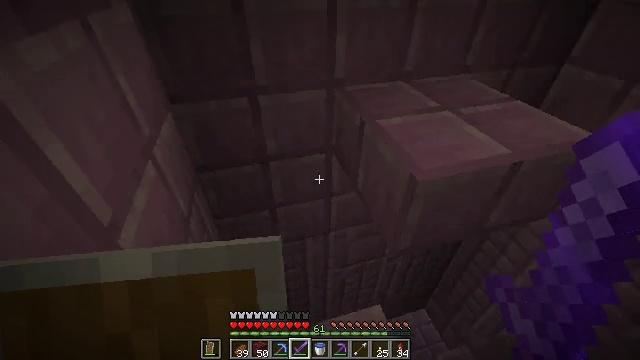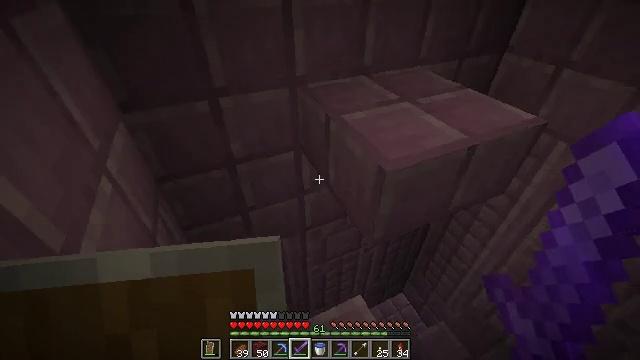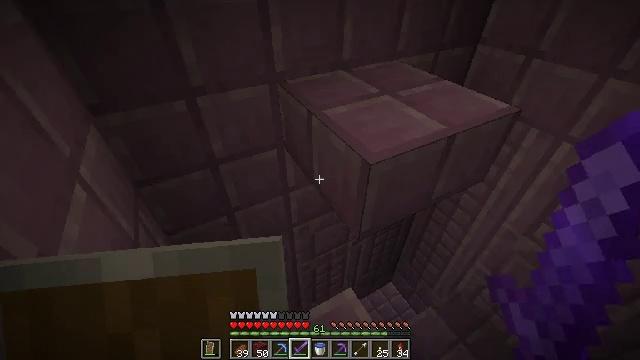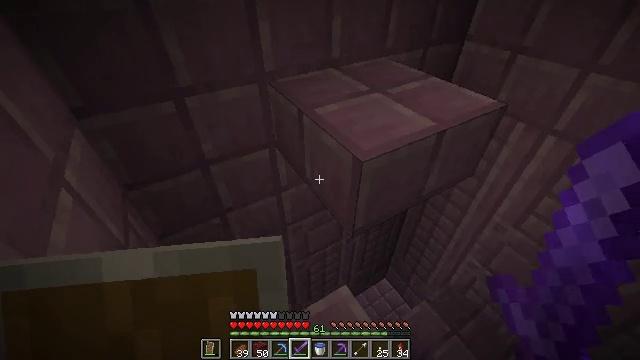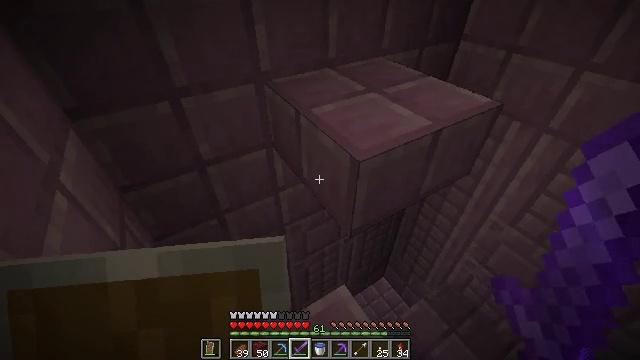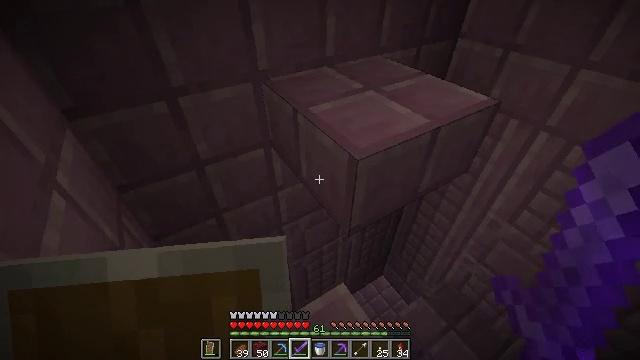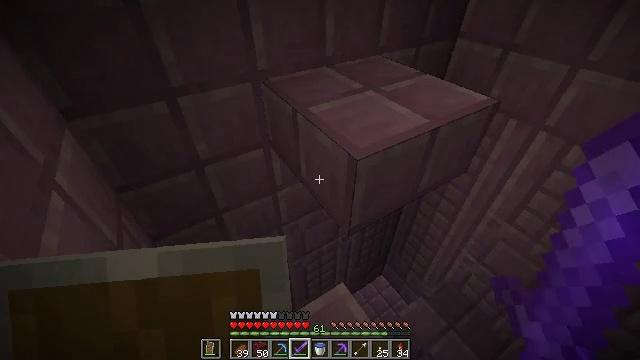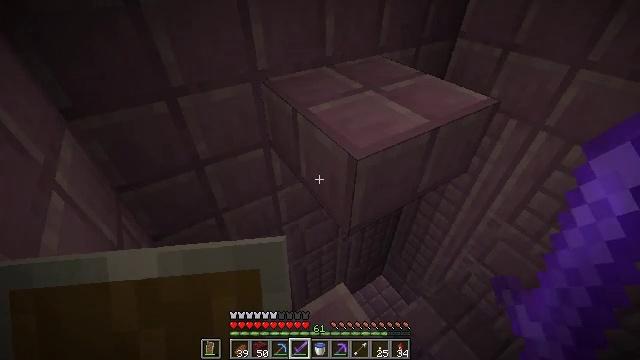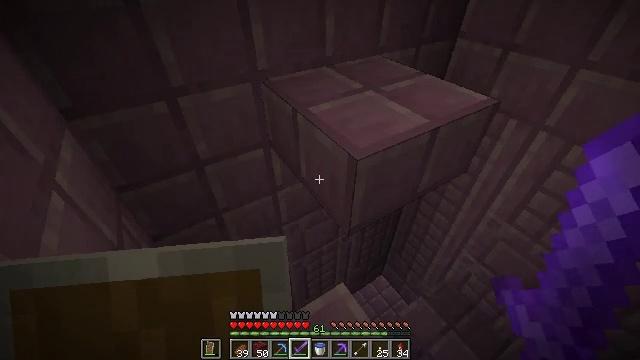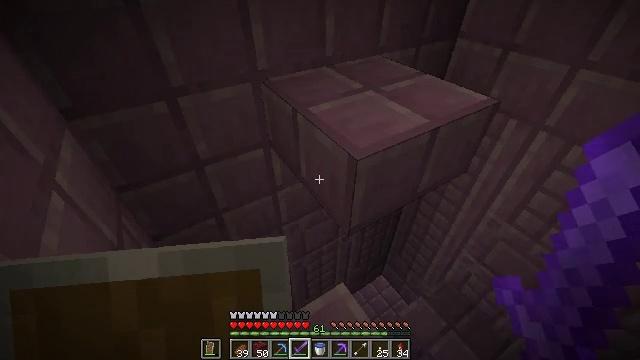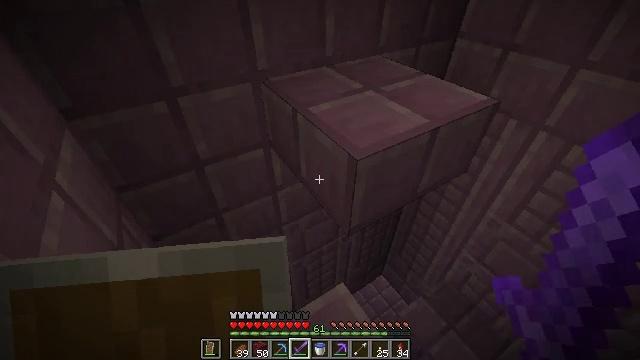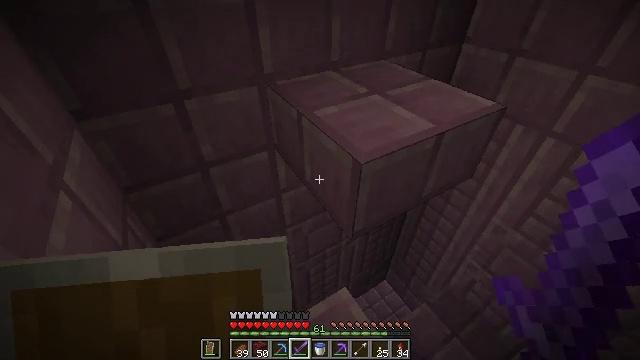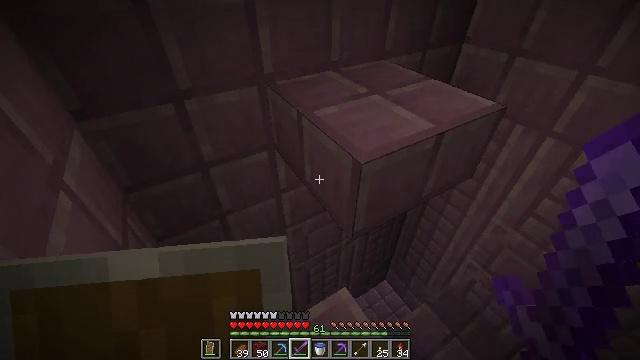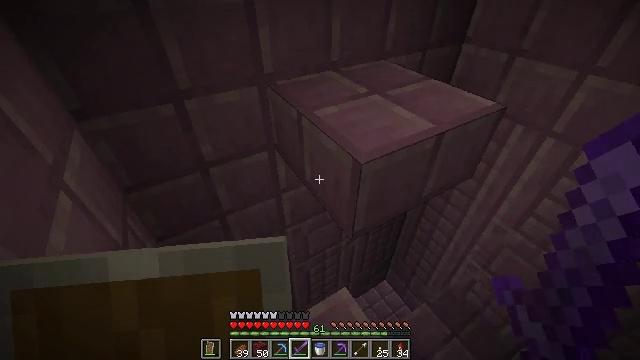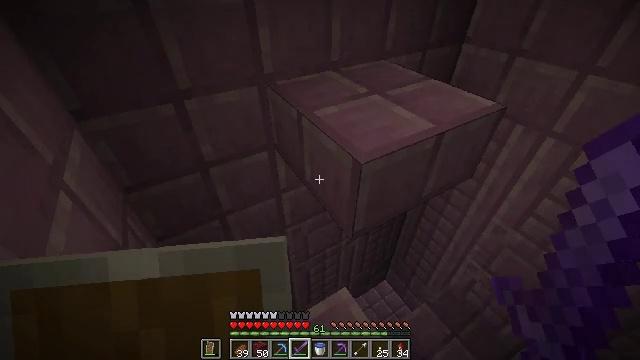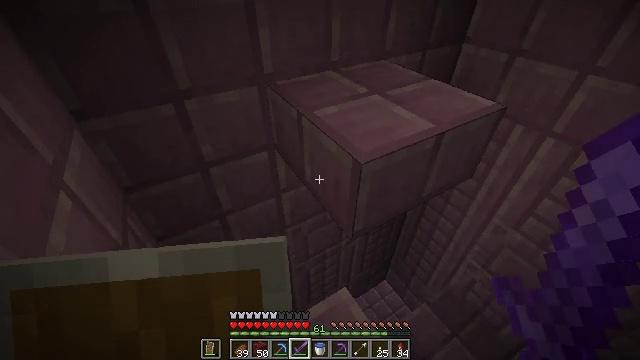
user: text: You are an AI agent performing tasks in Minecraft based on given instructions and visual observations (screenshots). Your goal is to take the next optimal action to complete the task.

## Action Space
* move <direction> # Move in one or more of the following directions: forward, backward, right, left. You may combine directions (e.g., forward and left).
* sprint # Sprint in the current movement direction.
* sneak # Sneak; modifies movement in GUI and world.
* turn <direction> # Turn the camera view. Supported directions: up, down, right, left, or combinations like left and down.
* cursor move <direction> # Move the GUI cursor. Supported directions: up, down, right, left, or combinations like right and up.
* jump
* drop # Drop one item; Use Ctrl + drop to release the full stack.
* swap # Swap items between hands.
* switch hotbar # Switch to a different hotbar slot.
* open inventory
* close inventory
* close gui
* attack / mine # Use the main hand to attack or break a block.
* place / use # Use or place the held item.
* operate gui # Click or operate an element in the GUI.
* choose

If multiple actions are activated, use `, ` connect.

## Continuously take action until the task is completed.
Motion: motion action
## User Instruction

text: Obtain a purpur slab from the End.
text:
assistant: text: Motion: turn right
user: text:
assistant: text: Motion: turn right
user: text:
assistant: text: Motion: turn right
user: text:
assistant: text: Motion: no_op
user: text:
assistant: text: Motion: no_op
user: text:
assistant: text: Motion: no_op
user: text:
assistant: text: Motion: no_op
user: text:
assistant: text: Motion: no_op
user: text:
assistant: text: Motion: no_op
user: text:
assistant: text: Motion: no_op
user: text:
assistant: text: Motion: turn left
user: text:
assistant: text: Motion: no_op
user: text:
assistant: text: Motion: no_op
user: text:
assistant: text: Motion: no_op
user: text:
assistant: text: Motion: no_op
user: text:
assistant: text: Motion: no_op
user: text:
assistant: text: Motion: no_op
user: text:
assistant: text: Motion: no_op
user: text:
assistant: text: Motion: no_op
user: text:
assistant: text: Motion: turn up
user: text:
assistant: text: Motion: no_op
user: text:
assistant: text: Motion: no_op
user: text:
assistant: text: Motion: no_op
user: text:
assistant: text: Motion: turn right
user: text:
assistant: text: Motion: no_op
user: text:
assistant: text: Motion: turn right and down
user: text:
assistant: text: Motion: no_op
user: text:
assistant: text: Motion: no_op
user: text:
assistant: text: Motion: no_op
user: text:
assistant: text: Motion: no_op